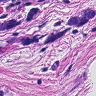
Metastatic tissue present: yes